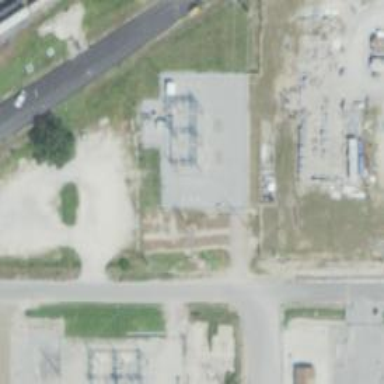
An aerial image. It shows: Industrial power substation enclosed by fence.